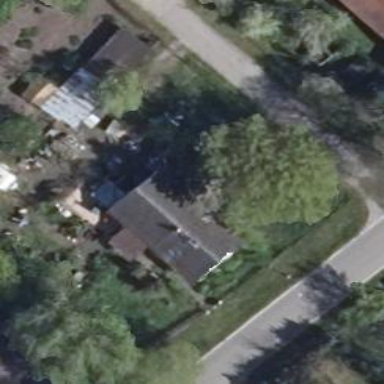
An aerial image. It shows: Gabled roof house.